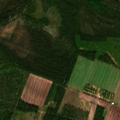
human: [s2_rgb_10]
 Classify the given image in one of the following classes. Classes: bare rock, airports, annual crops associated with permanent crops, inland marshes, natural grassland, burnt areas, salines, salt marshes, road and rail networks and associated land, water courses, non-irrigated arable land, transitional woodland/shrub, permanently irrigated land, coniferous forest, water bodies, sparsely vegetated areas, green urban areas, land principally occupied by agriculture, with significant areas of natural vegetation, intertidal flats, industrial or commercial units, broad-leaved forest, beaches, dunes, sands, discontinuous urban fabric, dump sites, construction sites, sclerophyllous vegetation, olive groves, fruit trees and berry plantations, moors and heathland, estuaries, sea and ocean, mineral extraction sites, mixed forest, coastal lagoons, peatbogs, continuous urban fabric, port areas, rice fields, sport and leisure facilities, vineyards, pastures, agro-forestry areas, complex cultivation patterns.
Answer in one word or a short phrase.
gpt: non-irrigated arable land, land principally occupied by agriculture, with significant areas of natural vegetation, coniferous forest, mixed forest, transitional woodland/shrub